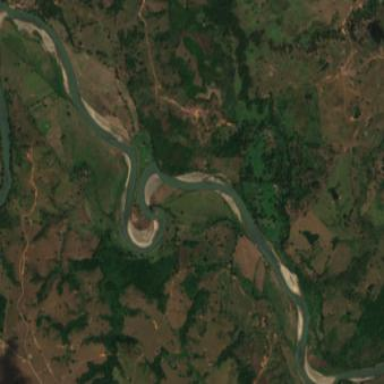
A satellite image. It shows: River flowing through natural water landscape.